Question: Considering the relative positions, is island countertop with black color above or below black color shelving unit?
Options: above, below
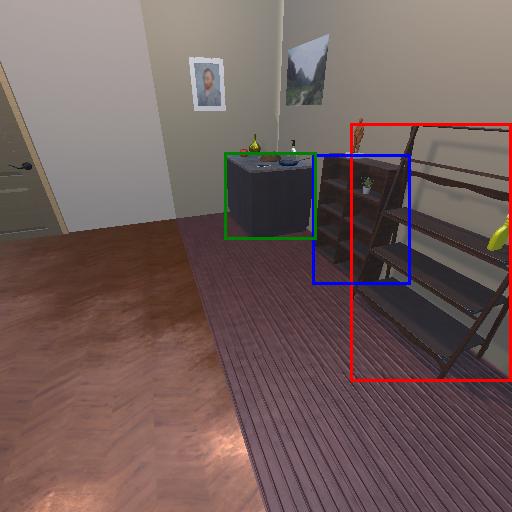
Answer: above